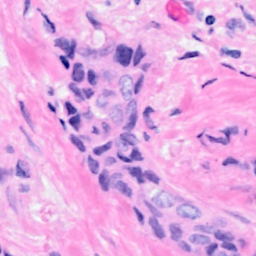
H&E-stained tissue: Breast